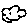
Label: cloud